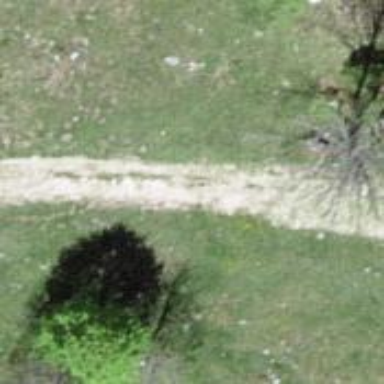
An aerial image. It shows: Gravel track with grade 2 quality.